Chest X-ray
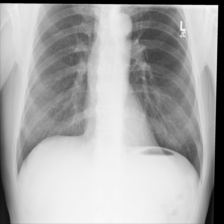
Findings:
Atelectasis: negative
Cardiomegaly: negative
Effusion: negative
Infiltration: negative
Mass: negative
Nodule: negative
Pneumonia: negative
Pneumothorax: negative
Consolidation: negative
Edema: negative
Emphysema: negative
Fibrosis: negative
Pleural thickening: negative
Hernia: negative